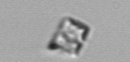
Label: Bacillariophyceae_morphotype1